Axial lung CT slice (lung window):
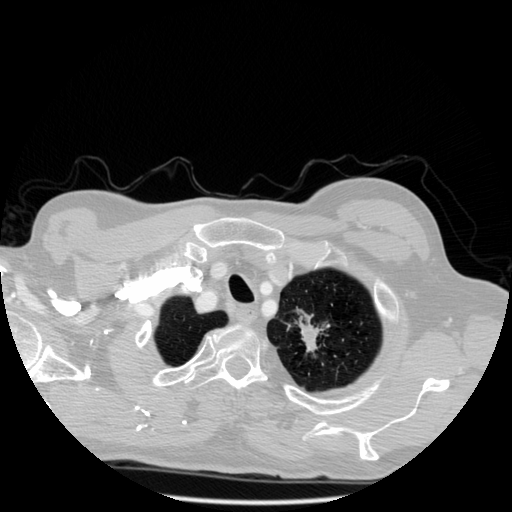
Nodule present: yes
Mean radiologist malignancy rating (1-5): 4.667